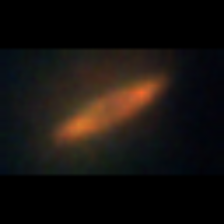
Taxon: Psuedo-nitzschia
Group: Diatoms